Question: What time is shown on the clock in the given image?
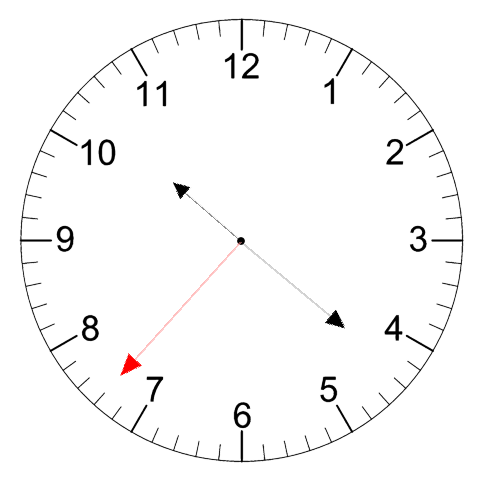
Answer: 10:21:37